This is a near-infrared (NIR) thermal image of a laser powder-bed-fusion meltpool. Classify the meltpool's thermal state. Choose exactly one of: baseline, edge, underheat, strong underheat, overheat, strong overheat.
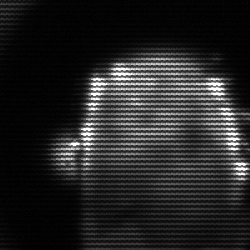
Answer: baseline